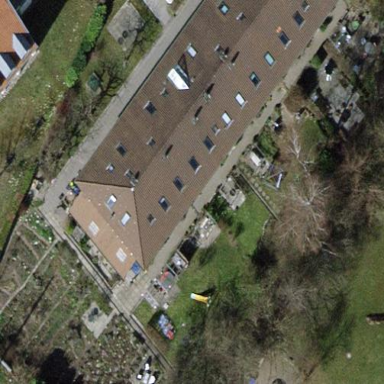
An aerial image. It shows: Terrace building.